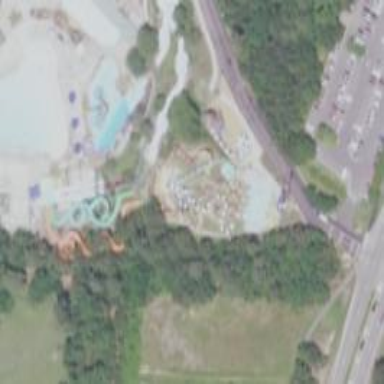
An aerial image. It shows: Water slide attraction.